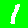
Digit: 1